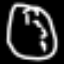
Label: clock